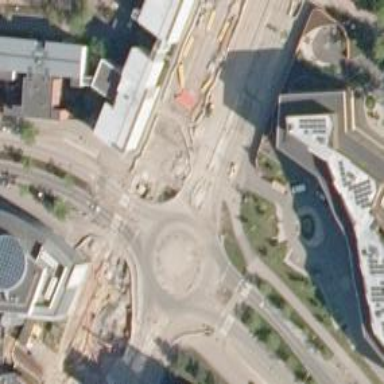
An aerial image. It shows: Tertiary road with asphalt surface leading to roundabout.